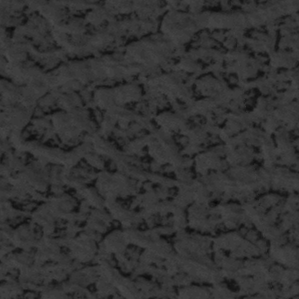
Label: frost